【题型】解答题　【知识点】平面几何　【难度】easy
如图，在平行四边形 \(ABCD\) 中，点 \(E\) 在边 \(BC\) 上，\(CE = 2BE\)，\(AC\)，\(DE\) 相交于点 \(F\)。

(1) 求 \(DF:EF\) 的值；
(2) 如果 \(\overrightarrow{CB} = \vec{a}\)，\(\overrightarrow{CD} = \vec{b}\)，试用 \(\vec{a}\)，\(\vec{b}\) 表示 \(\overrightarrow{EF}\)。
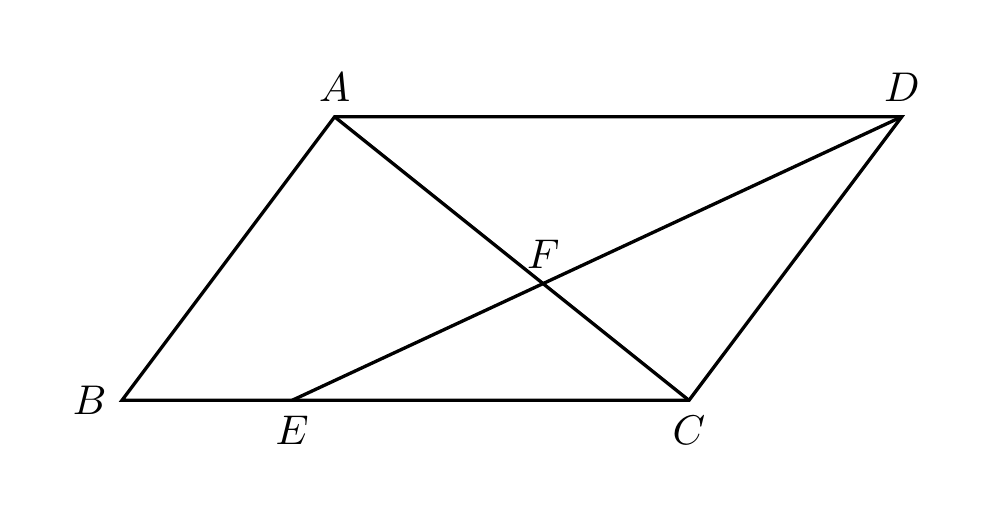
【解答】
\noindent
【答案】(1) $\dfrac{3}{2}$
\vspace{0.5em}
\noindent
(2) $\dfrac{2}{5}\vec{b} - \dfrac{4}{15}\vec{a}$
\vspace{0.5em}
\noindent
【知识点】利用平行四边形的性质求解、向量的线性运算、相似三角形的判定与性质综合
\vspace{0.5em}
\noindent
【分析】本题考查平行四边形的性质，相似三角形的判定与性质，平面向量等知识，
\begin{enumerate}
\item 利用相似三角形的判定与性质即可解决问题；
\item 利用三角形法则即可解决问题。
\end{enumerate}
\vspace{0.5em}
\noindent
【详解】
(1) 解：$\because$ 四边形 $ABCD$ 是平行四边形，
\[
\begin{aligned}
&\therefore AD = BC,\ AD \parallel BC, \\
&\therefore \triangle CEF \backsim \triangle ADF, \\
&\therefore \frac{EF}{DF} = \frac{EC}{AD}, \\
&\because CE = 2BE, \\
&\therefore CE = \frac{2}{3}CB, \\
&\therefore \frac{EF}{DF} = \frac{EC}{AD} = \frac{EC}{BC} = \frac{2}{3}, \\
&\therefore \frac{DF}{EF} = \frac{3}{2};
\end{aligned}
\]
\vspace{0.5em}
\noindent
(2) 解：$\because CE = 2BE$,
\[
\begin{aligned}
&\therefore CE = \frac{2}{3}CB, \\
&\therefore \overrightarrow{CE} = \frac{2}{3}\overrightarrow{CB} = \frac{2}{3}\vec{a}, \\
&\because \overrightarrow{ED} = \overrightarrow{CD} - \overrightarrow{CE}, \\
&\therefore \overrightarrow{ED} = \vec{b} - \frac{2}{3}\vec{a}, \\
&\because \frac{DF}{EF} = \frac{3}{2}, \\
&\therefore EF = \frac{2}{5}ED, \\
&\therefore \overrightarrow{EF} = \frac{2}{5}\overrightarrow{ED} = \frac{2}{5}\left(\vec{b} - \frac{2}{3}\vec{a}\right) = \frac{2}{5}\vec{b} - \frac{4}{15}\vec{a}.
\end{aligned}
\]